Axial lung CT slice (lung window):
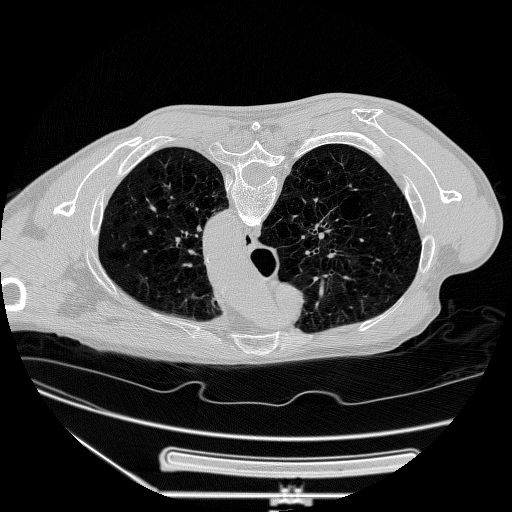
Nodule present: no